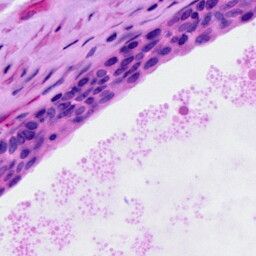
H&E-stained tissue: Ovarian